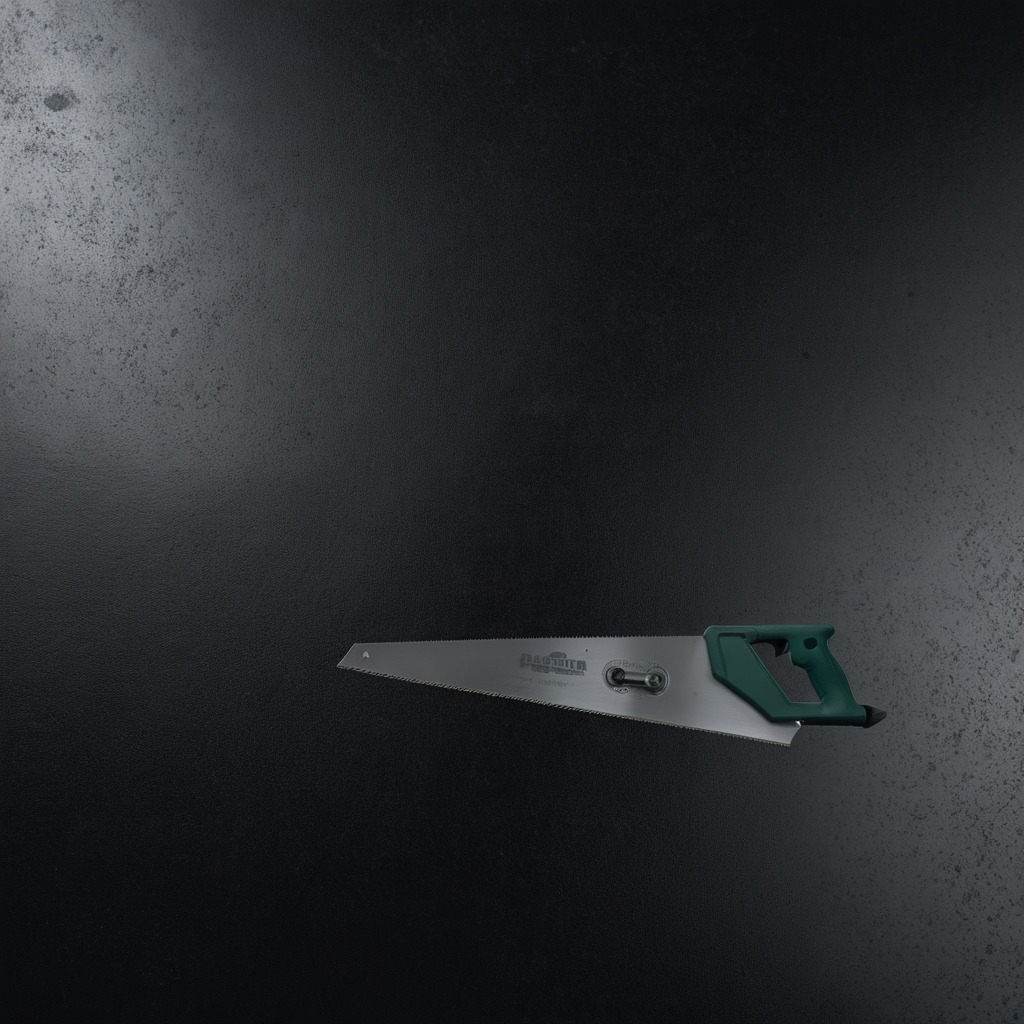
A metal saw is lying on a clean granite tabletop inside a workshop at night.